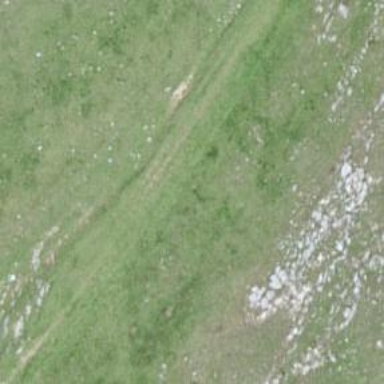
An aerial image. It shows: Grass path.